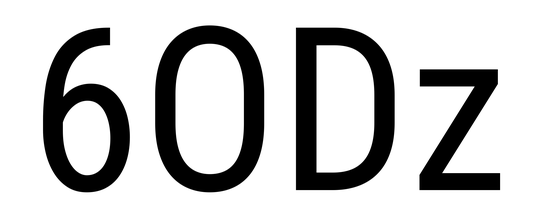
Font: Roboto_Condensed_Regular